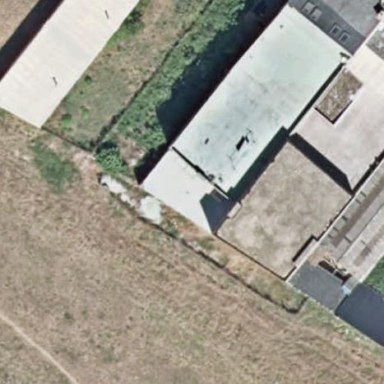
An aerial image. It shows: Warehouse building.